Question: I'd like to know if there is a way to draw "outlined text" with ggplot2, for example black text with a small white border, in order to make it easily readable on backgrounds such as maps.
Ideally I'd like to achieve the same type of labels you can see on Google Maps :

Thanks in advance for any hints !
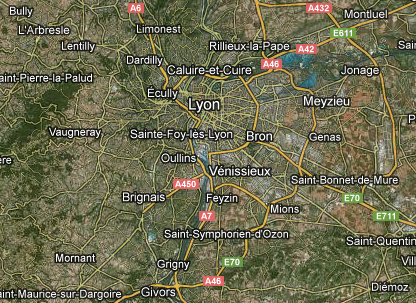
Answer: Here is an approach that implements the general idea from the 'shadowtext' function in the 'TeachingDemos' package. The code for the middle part could be wrapped into a function to simplify some things. The example is blatantly stolen from Richie Cotton's answer:
'''
d <- diamonds[sample(nrow(diamonds), 10), ]
p <- ggplot(d, aes(carat, price) )
theta <- seq(pi/8, 2*pi, length.out=16)
xo <- diff(range(d$carat))/200
yo <- diff(range(d$price))/200
for(i in theta) {
p <- p + geom_text(
bquote(aes(x=carat+.(cos(i)*xo),y=price+.(sin(i)*yo),label=cut)),
size=12, colour='black' )
}
p <- p + geom_text( aes(label=cut), size=12, colour='white' )
p <- p + opts( panel.background=theme_rect(fill='green' ) )
print(p)
'''